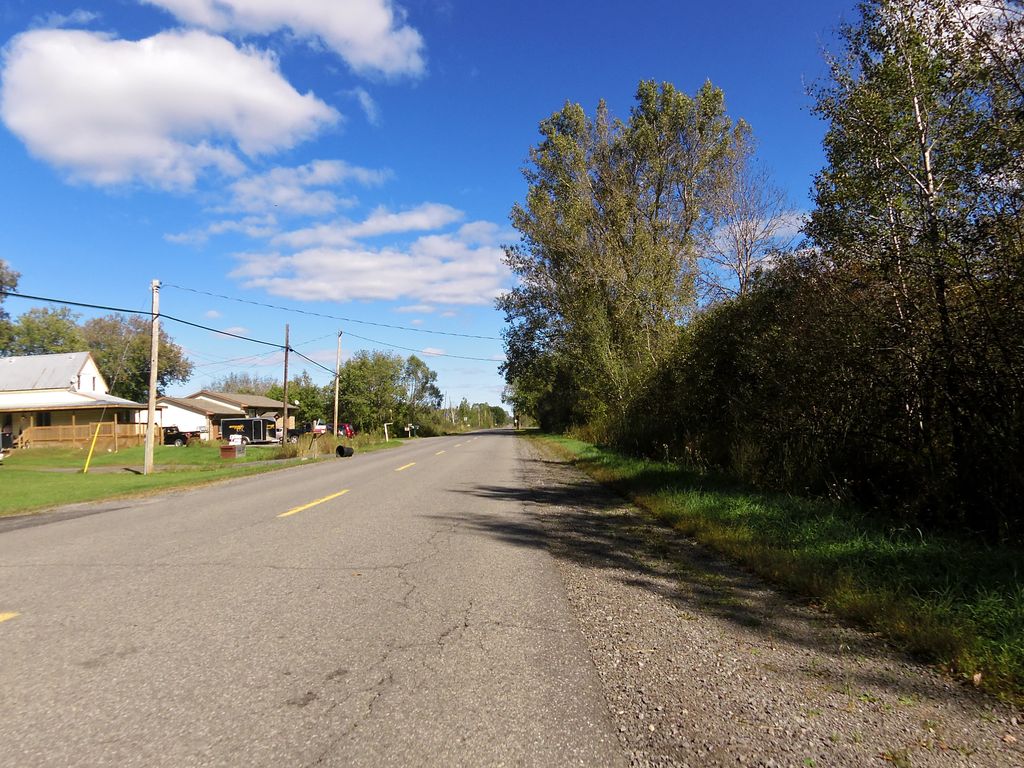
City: ottawa-gatineau